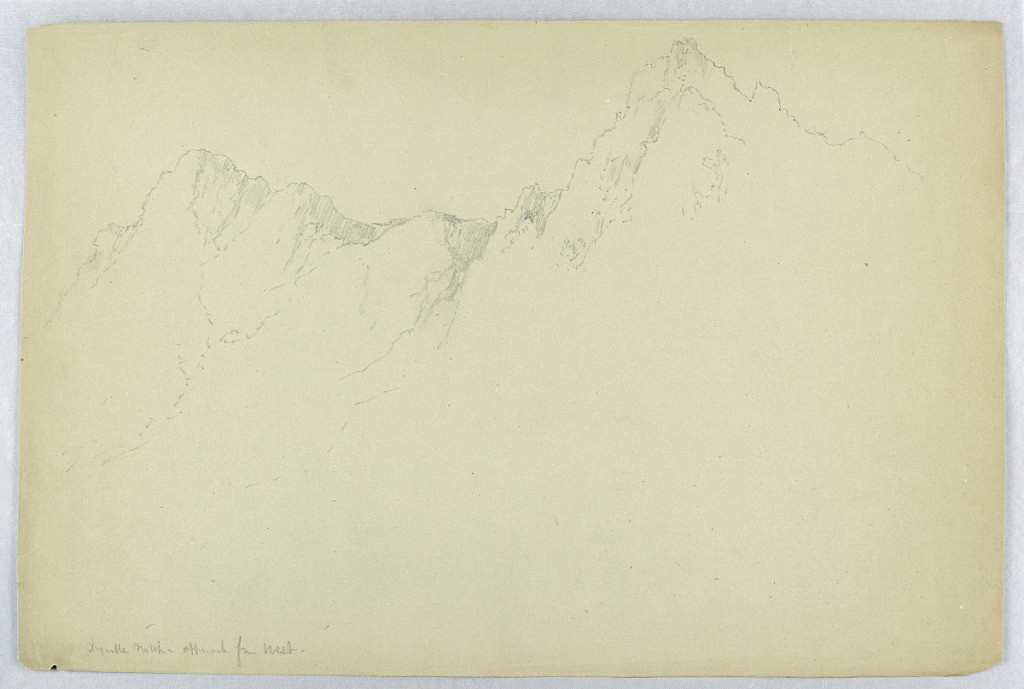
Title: Dixville Notch, approach from West
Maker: Daniel Huntington, American, 1816–1906
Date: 1863
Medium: Graphite on grey paper
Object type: Drawing
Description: Jagged outline and some shadowing on top of mountain ridges. Highest point at right.